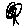
Label: tree